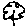
Label: flower